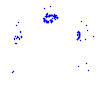
Particle: proton